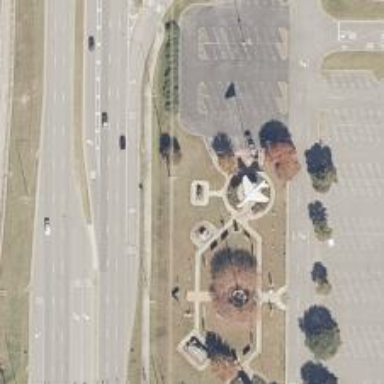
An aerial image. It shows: Memorial site with historic significance.